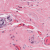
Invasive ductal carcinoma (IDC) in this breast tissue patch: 0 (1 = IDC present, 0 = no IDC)